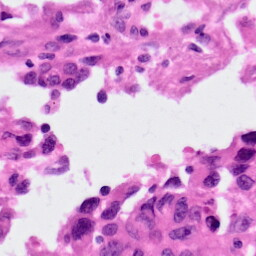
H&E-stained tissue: Lung